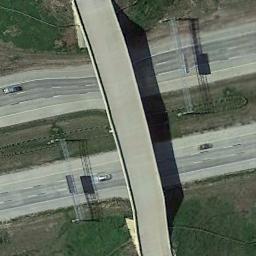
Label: overpass